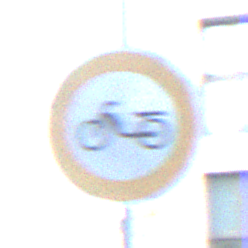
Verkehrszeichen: VerbotMofas
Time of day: SunriseSunset
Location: Outdoor (Urban)
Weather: Clear
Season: NotSpecified
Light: Natural